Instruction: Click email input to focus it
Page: traveler
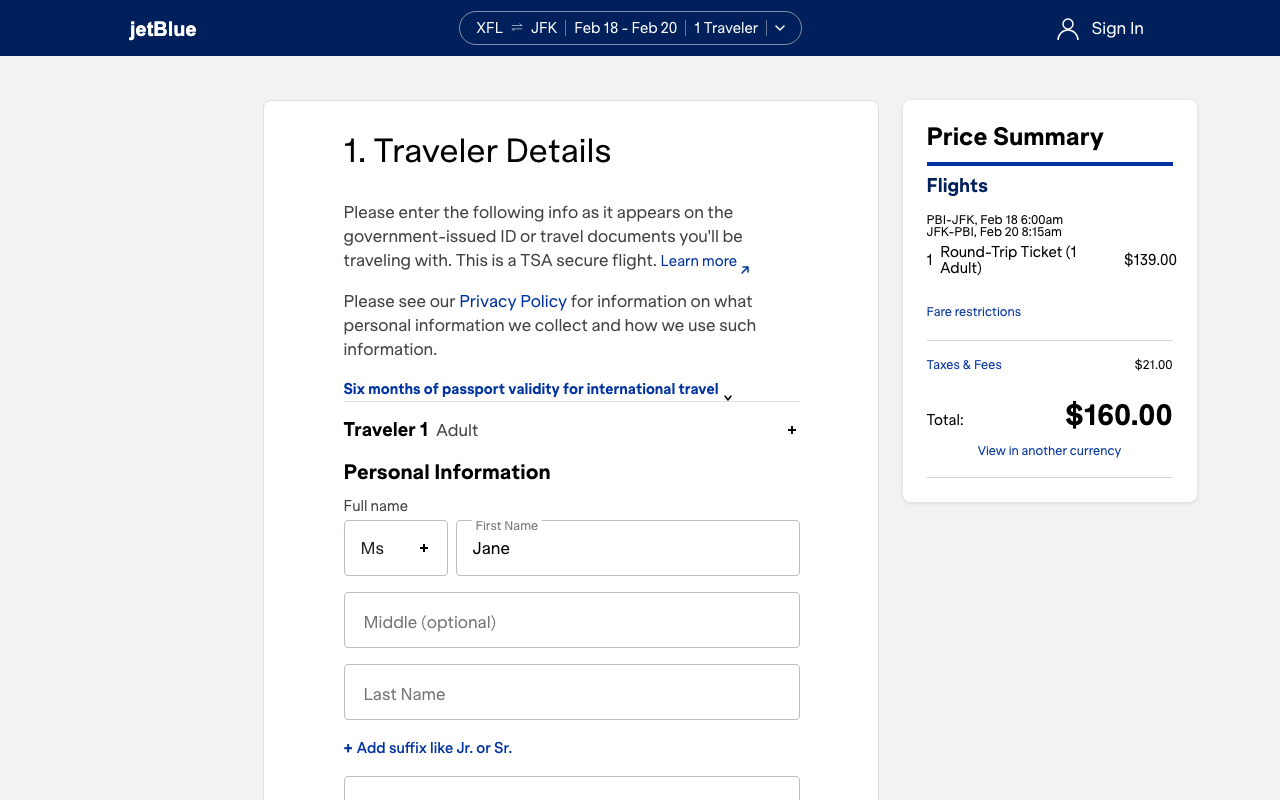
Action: click